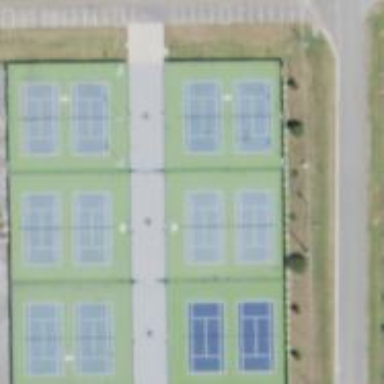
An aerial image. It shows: Tennis court on the leisure land pitch.